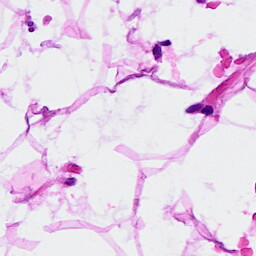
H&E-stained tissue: Breast